Field crop: tomato
Growth stage: 1
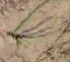
Species: cyperus